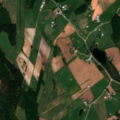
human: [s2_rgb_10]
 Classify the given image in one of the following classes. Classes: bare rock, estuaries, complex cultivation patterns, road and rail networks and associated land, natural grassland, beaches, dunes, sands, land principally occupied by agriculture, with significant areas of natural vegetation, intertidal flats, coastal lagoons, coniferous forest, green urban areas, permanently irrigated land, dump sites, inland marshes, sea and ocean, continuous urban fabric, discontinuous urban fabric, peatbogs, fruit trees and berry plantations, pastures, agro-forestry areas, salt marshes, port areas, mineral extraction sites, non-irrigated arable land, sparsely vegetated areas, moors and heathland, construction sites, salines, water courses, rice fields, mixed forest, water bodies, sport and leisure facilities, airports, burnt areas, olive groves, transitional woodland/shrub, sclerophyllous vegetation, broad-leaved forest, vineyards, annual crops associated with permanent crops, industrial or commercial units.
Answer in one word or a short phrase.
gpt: non-irrigated arable land, land principally occupied by agriculture, with significant areas of natural vegetation, mixed forest